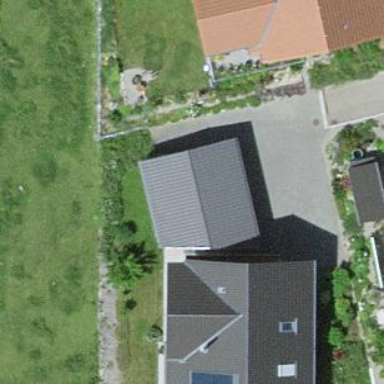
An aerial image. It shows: Garage.